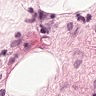
Metastatic tissue present: no